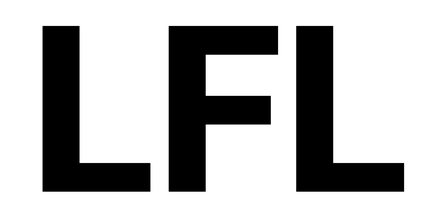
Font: Roboto_ExtraBold